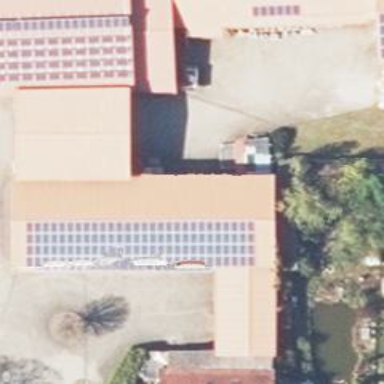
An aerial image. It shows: Solar photovoltaic panel generator producing electricity in small installation.